Interaction volume radius: 5 \u00c5
Interaction volume height: 10 \u00c5
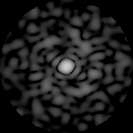
Disorder parameter: 0.8702